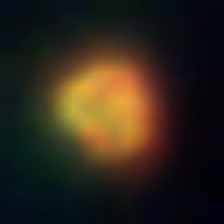
Taxon: NanoPlankton
Group: Other